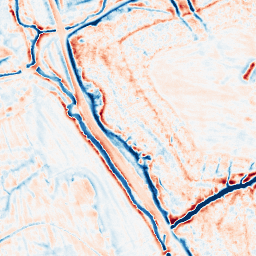
Category: edge_preserving
Decomposition family: bilateral
Decomposition parameters: d: 15
sigma_color: 50
sigma_space: 150
Upsampling method: bspline
Upsampling parameters: scale: 2
Upsampling scale: 2